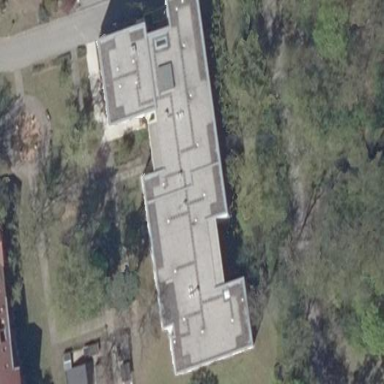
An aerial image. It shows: Building.